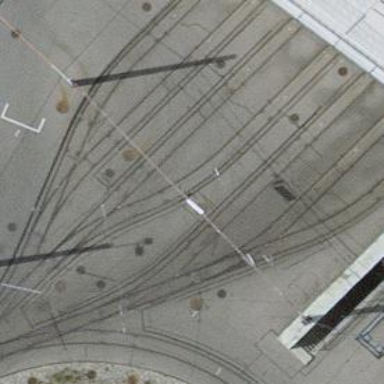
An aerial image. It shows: Tram railway with one track in service yard. The railway is electrified with contact line.